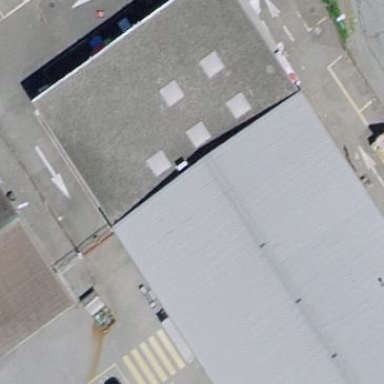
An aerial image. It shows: Building.